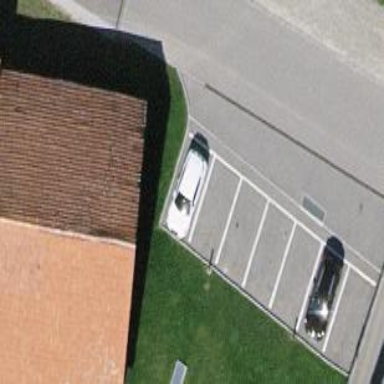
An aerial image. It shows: Parking area.